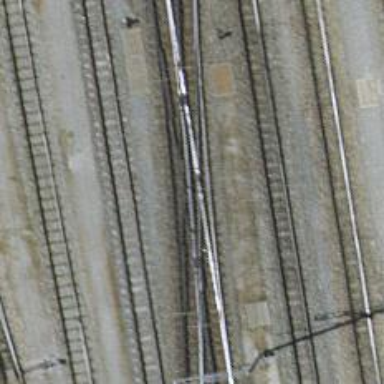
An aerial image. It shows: Railway switch.